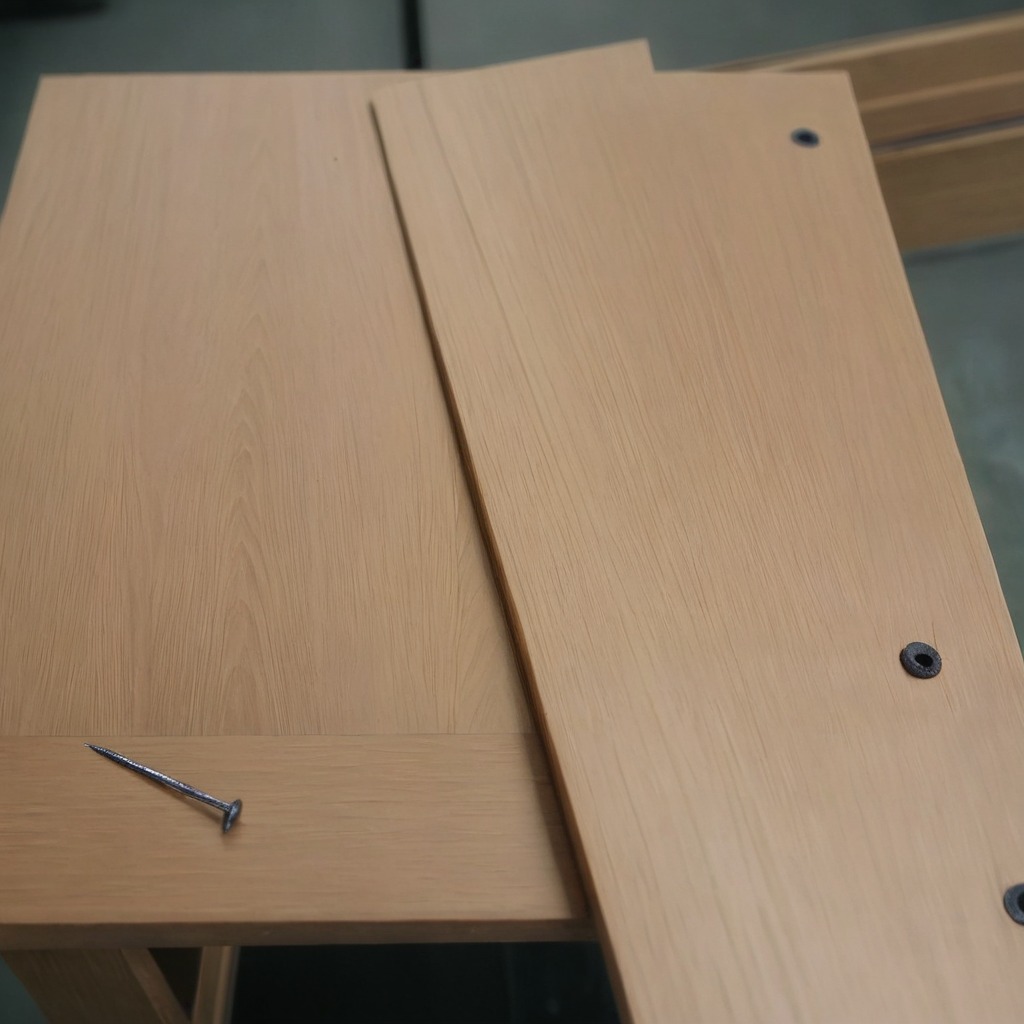
A nail is lying on the workbench inside a coastal fishing gear workshop.